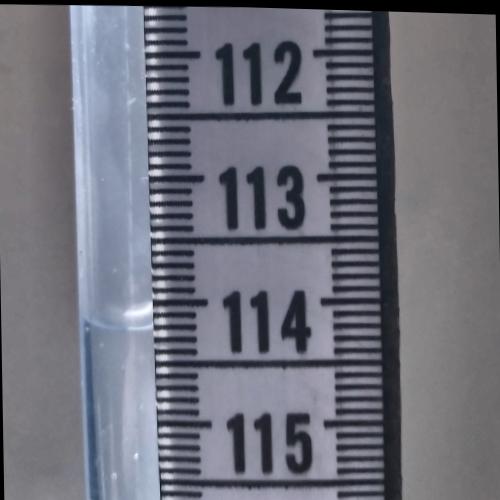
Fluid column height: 114.2 cm